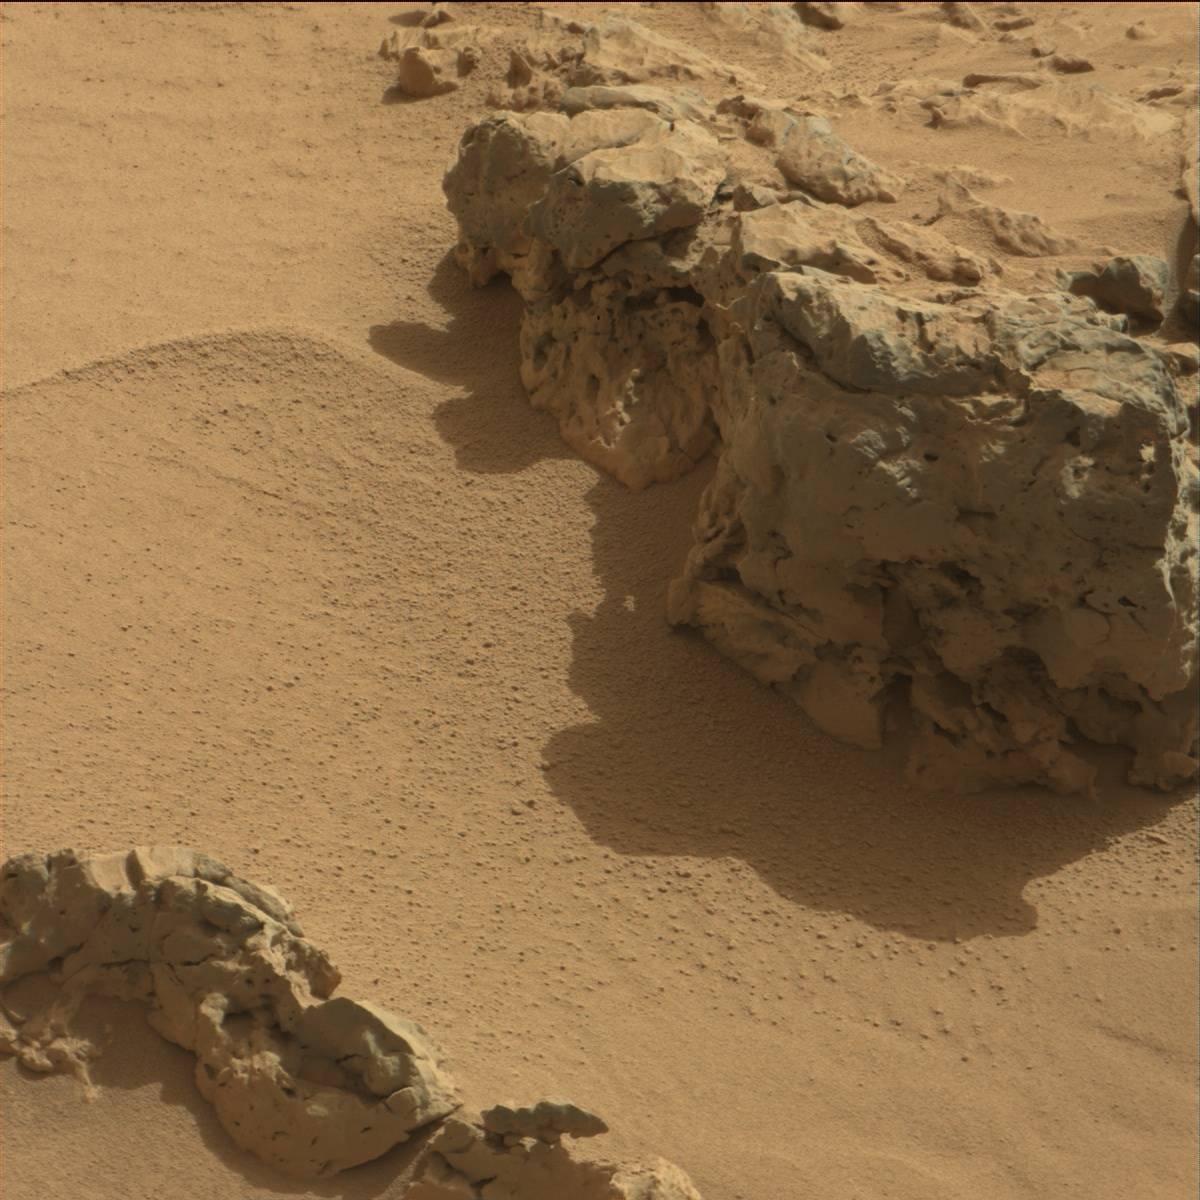
Terrain classes present: Bedrock, Sand / Soil